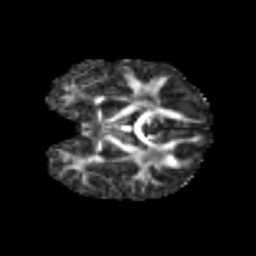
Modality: FA
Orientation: coronal
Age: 6
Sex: female
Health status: healthy